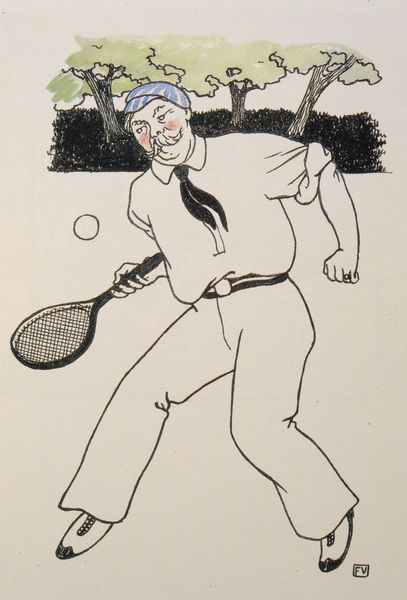
Titel: Das letzte Match, Illustration für die Zeitschrift "Le Cri de Paris", 26. September
Künstler: Félix Vallotton
Institution: (Privatsammlung)
Schlagwörter: baum, blau, hand, himmel, mann, schatten, weiß, bäume, gelb, grün, landschaft, menschen, bewegung, blumen, braun, frau, hintergrund, schwarz, vordergrund, zeichnung, ölbild, blüten, gürtel, hund, rot, tuch, wiese, ball, schleife, bart, hemd, hose, kappe, mütze, schnurrbart, arm, gesicht, kragen, mensch, ärmel, hände, signatur, horizont, gitter, boden, personen, rosa, rouge, wald, maus, wangen, valloton, spieler, schuhe, studie, backen, allee, graphik, hecke, platz, karikatur, schnäuzer, jugendstil, schnurbart, spielen, krawatte, anstrengung, sport, halstuch, wange, ring, exotisch, umriss, spiel, katze, schnalle, fingerring, linie, schwarz-weiss, konturen, zille, charikatur, böau, hemdsärmel, himme, hochgekrämpelt, kravatte, landschaftsbild, racket, schläger, sportmütze, sportplatz, tennis, tennisball, tennisschläger, tennisspieler, gulbrandson, sportler, latz, kape, eichnung, ungeschickt, moustache, fv, z, tennispieler, tennisbal, gürlte, hemdsärmlig